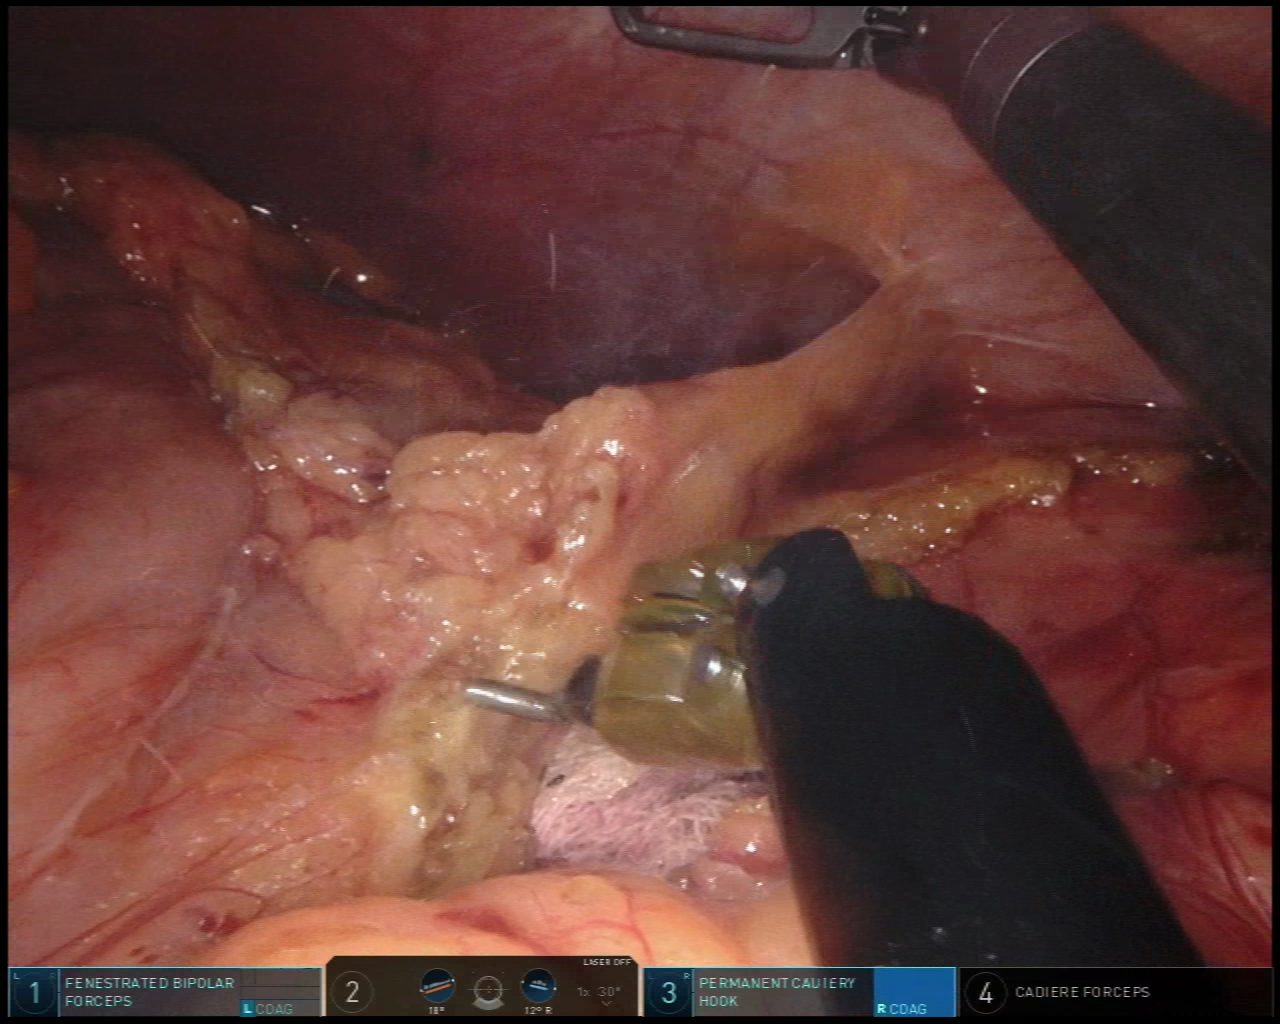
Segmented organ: spleen
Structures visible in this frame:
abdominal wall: yes
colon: yes
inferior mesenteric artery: no
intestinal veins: no
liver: no
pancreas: no
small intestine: no
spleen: yes
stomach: no
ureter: no
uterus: no
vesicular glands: no